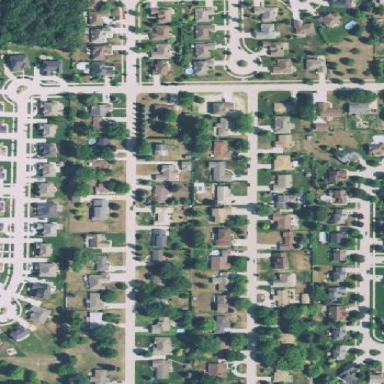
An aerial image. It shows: Residential area consisting of single-family homes.